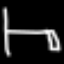
Label: bed